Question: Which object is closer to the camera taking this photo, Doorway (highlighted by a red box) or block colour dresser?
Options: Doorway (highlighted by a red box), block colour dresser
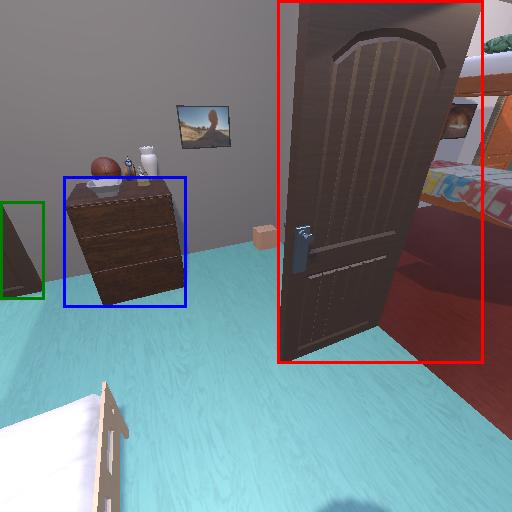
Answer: Doorway (highlighted by a red box)